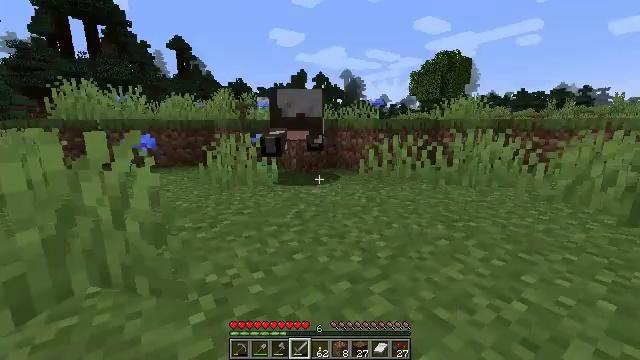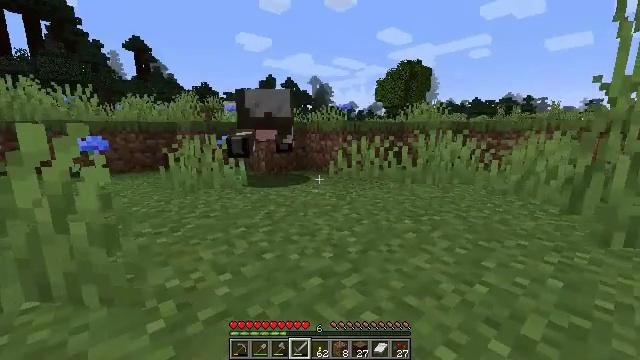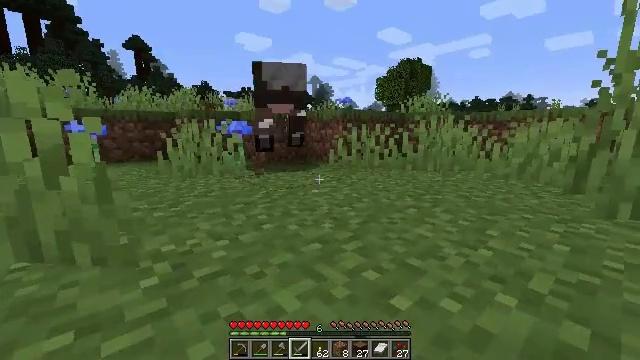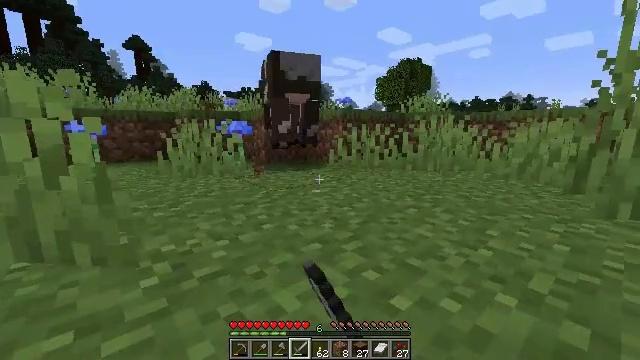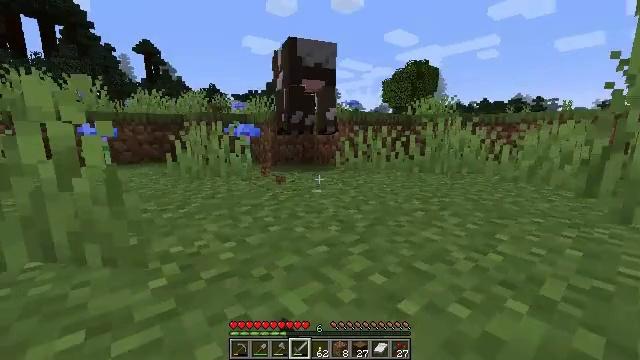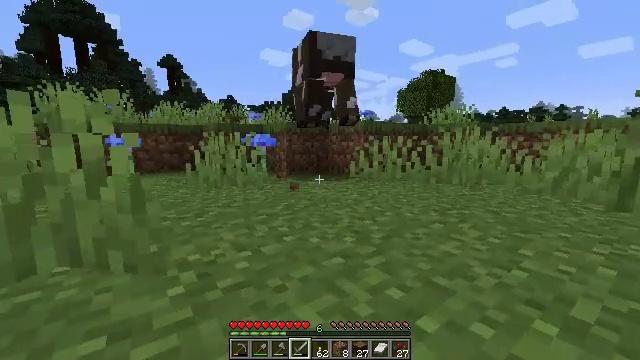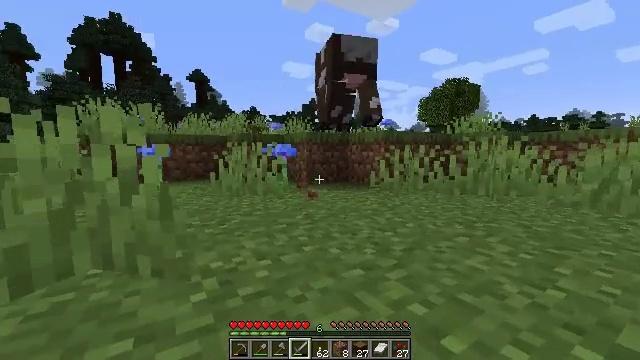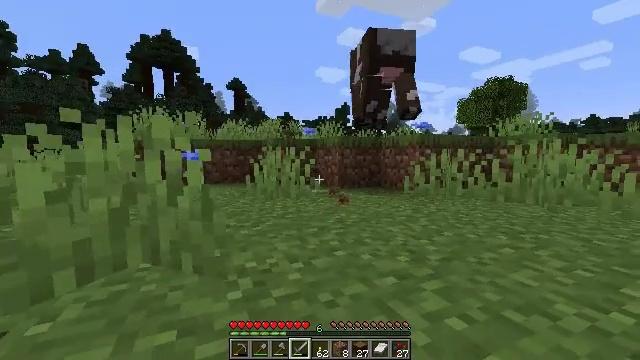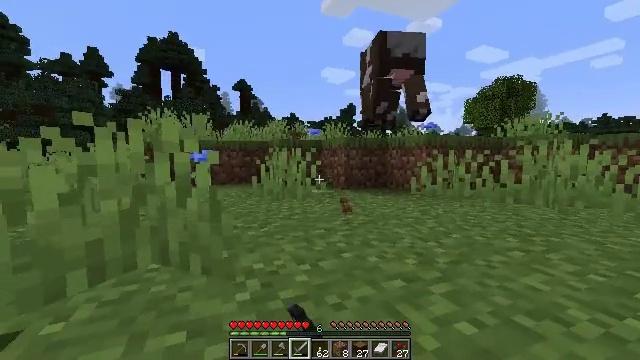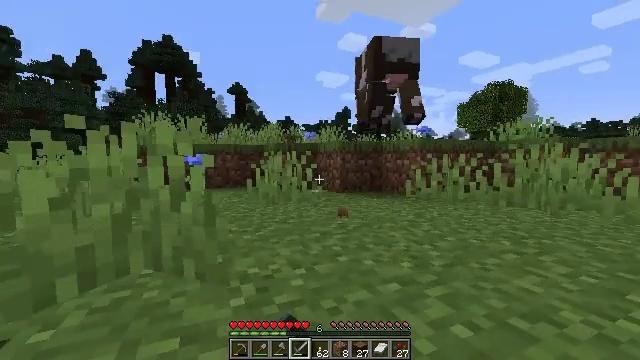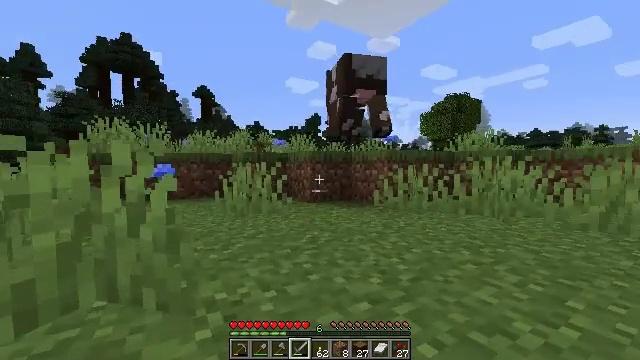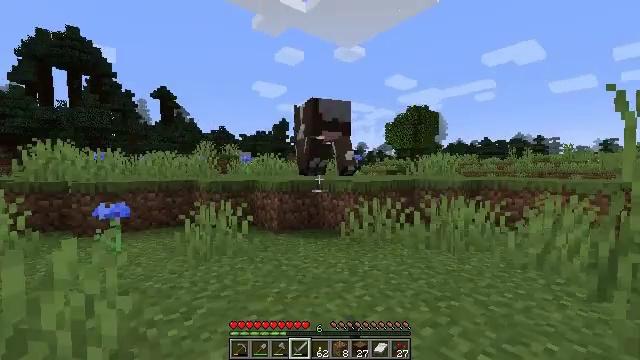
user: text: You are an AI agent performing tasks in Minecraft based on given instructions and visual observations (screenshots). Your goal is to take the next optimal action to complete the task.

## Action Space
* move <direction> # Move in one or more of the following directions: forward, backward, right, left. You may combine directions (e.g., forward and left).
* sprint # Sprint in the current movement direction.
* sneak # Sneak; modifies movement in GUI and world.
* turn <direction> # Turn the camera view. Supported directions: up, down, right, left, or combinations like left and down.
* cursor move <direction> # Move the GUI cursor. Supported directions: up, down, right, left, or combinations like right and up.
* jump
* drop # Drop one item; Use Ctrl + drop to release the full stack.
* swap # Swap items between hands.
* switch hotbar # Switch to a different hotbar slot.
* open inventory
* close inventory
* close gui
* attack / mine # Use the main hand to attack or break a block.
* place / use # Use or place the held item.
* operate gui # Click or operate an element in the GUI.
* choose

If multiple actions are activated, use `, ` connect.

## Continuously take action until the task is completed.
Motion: motion action
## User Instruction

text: Gather a cornflower for decorations.
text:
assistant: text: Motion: move forward and move right, turn right and up
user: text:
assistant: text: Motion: move forward and move right, attack / mine
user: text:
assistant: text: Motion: move forward and move right, attack / mine
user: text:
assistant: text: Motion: move forward, turn left, attack / mine
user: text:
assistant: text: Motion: move forward, turn left and up
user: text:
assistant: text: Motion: move forward, turn left and up
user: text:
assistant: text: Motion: move forward, turn left, attack / mine
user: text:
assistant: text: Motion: move forward, turn left, attack / mine
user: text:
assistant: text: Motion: move forward, turn right, attack / mine
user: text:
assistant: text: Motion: move forward, turn right and up, jump
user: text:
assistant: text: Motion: move forward, turn right, jump
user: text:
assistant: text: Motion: jump